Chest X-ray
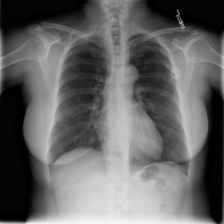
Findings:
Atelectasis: negative
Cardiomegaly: negative
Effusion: negative
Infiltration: negative
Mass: negative
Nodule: negative
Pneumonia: negative
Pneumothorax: negative
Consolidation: negative
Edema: negative
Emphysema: negative
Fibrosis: negative
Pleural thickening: negative
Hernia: negative